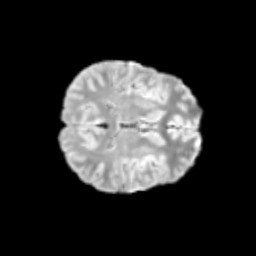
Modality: T2w
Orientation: axial
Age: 11
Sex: female
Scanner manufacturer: siemens
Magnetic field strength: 3 T
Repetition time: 3.8 s
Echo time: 0.07 s